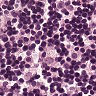
Metastatic tissue present: no